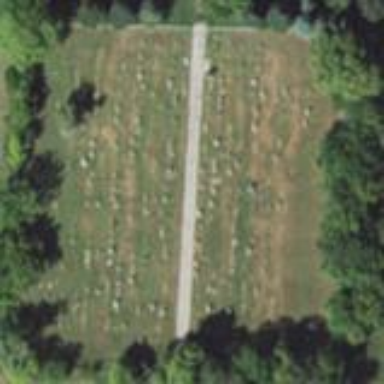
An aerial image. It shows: Cemetery.